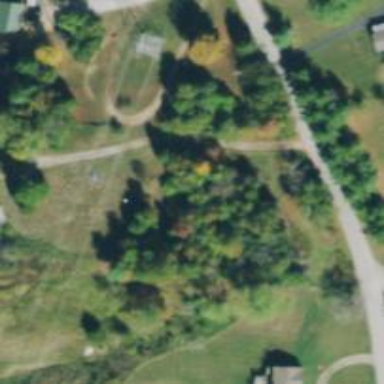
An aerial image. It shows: Driveway leading to service road.